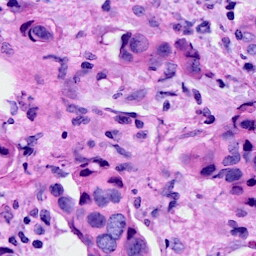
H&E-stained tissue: Breast